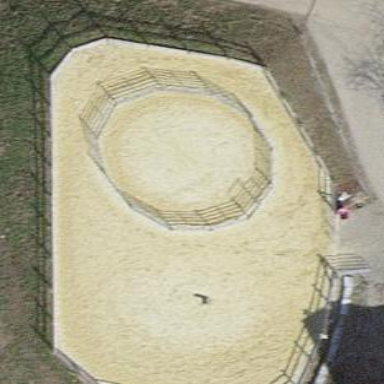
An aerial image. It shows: Equestrian pitch for leisure land activities.